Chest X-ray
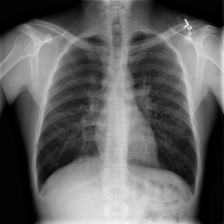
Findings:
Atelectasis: negative
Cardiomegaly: negative
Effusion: negative
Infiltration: negative
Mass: negative
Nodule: negative
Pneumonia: negative
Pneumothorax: negative
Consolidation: negative
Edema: negative
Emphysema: negative
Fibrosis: negative
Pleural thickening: negative
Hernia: negative